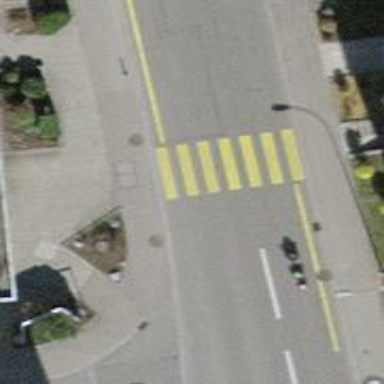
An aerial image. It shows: Uncontrolled crossing on the road.